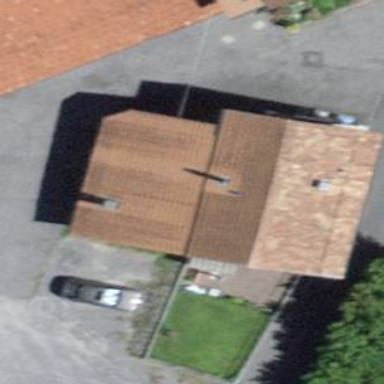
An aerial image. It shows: Rural barn.